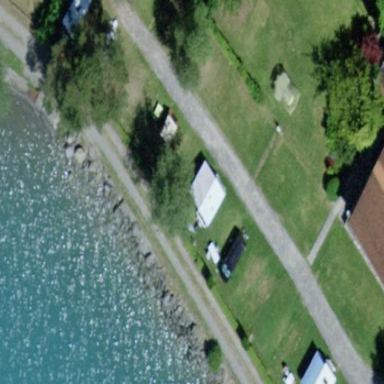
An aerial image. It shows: Campsite designated for tourism.